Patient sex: F
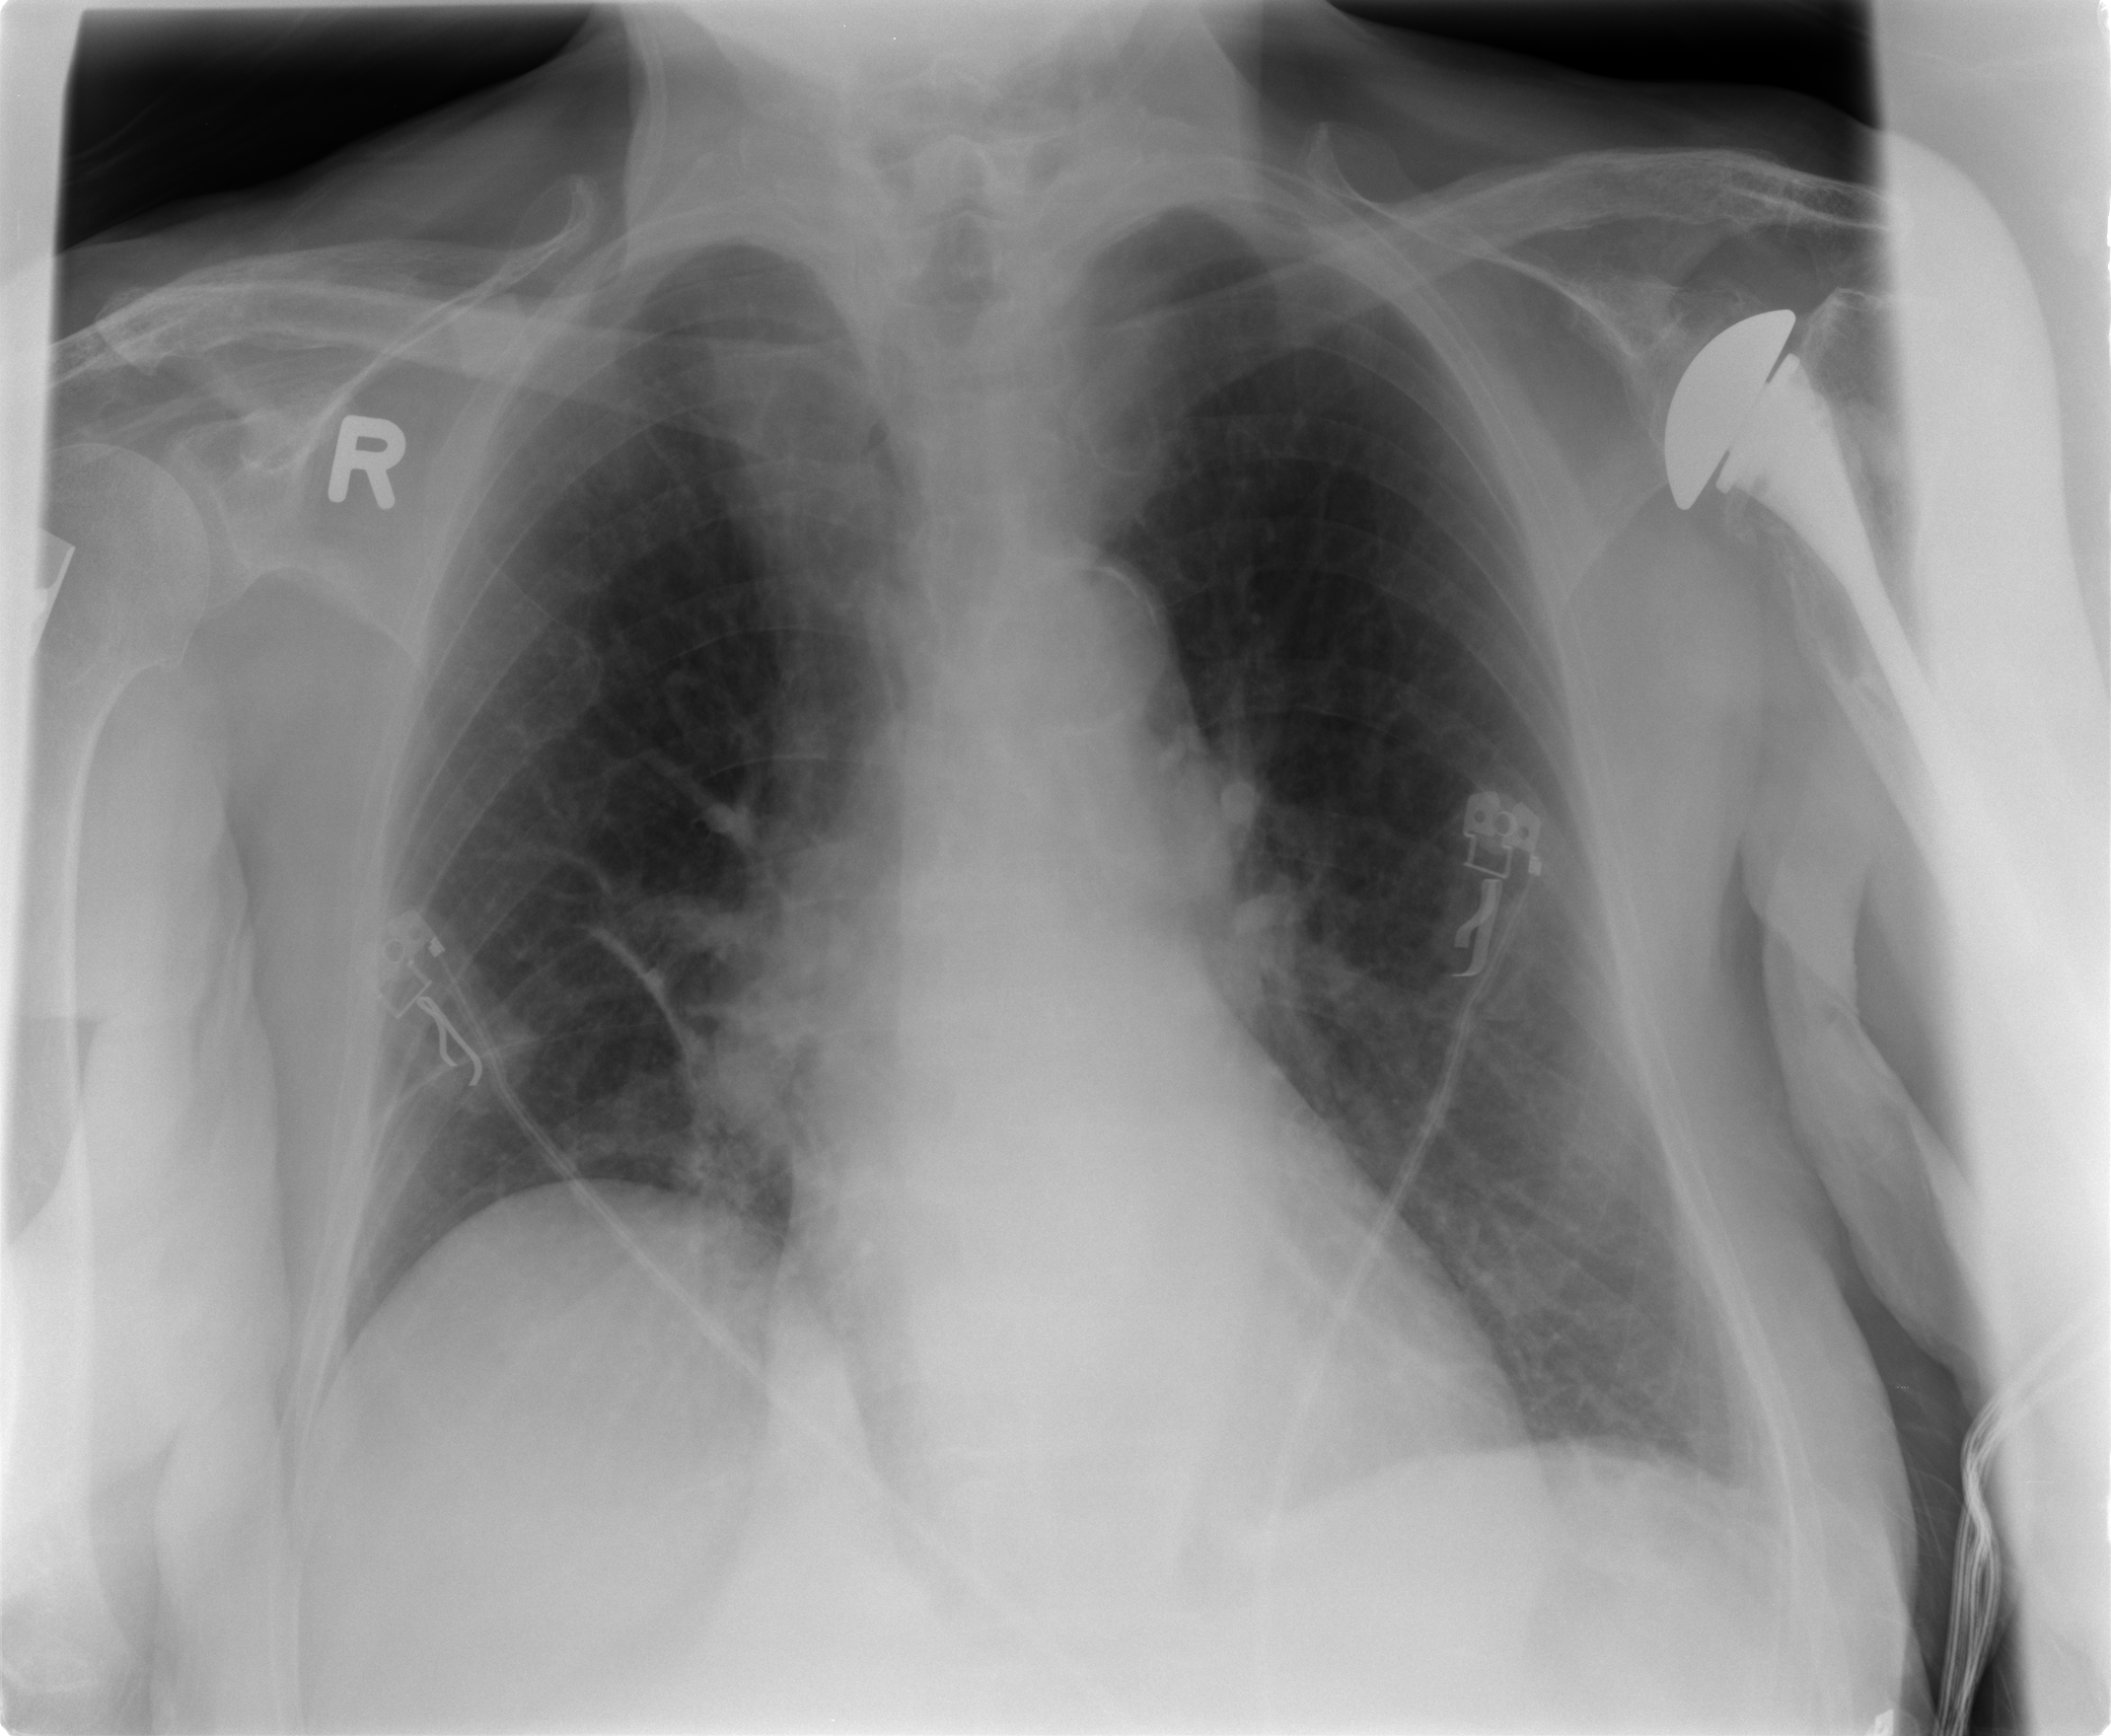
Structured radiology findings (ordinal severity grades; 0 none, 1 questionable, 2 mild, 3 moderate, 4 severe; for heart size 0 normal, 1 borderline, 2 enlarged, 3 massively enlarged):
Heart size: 0
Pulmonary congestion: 1
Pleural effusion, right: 0
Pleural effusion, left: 0
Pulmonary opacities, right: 1
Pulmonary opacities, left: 0
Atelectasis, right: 1
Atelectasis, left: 0